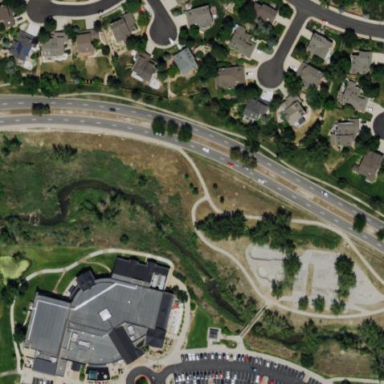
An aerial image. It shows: Traffic island covered with grass.